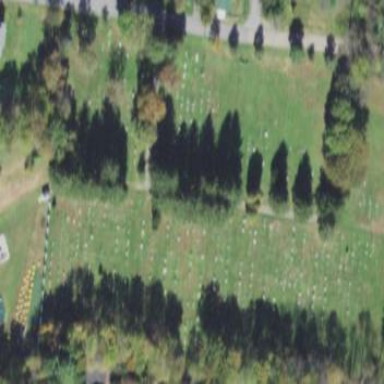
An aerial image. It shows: Cemetery.